Field crop: maize
Growth stage: 1
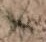
Species: salsola